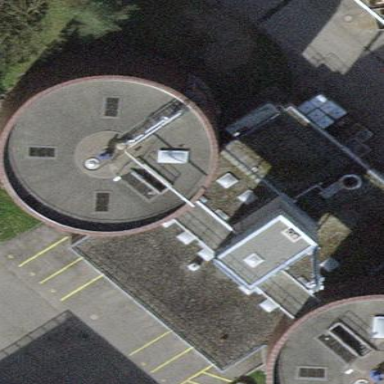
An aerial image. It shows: Storage tank that is man-made.